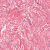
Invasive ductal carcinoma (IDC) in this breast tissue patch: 0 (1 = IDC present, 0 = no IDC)